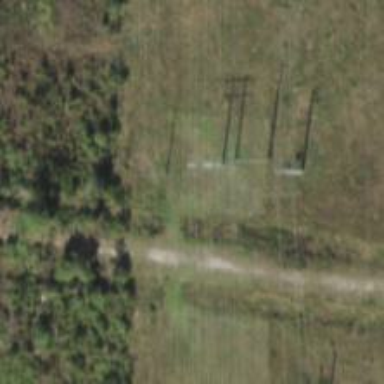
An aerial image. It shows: Power pole.